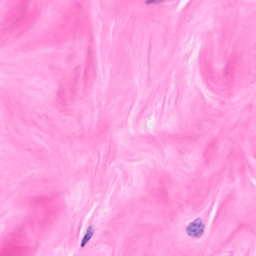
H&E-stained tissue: Breast